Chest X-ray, AP view. Patient: 81 years old, sex M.
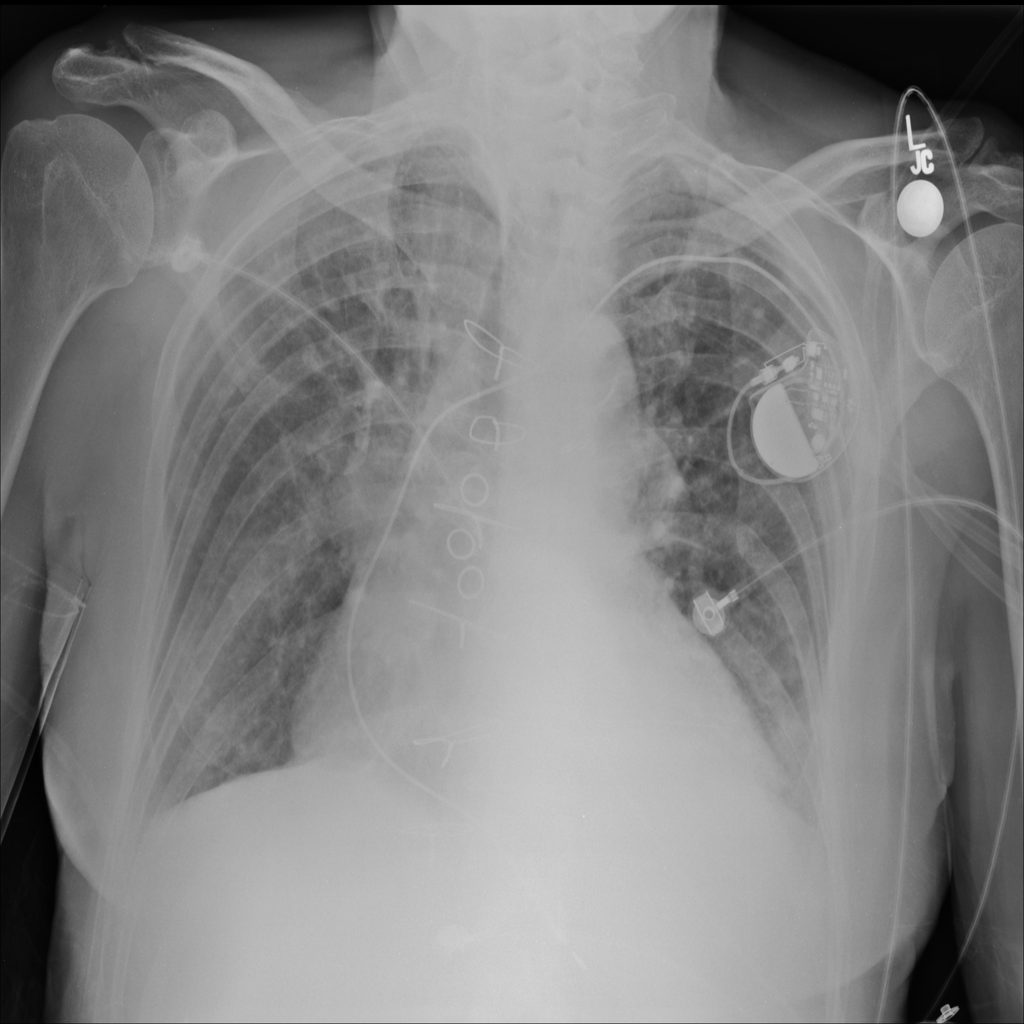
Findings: Cardiomegaly, Infiltration